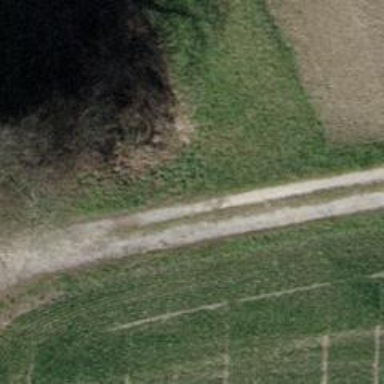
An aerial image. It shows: Gravel track with grade 2 tracktype.